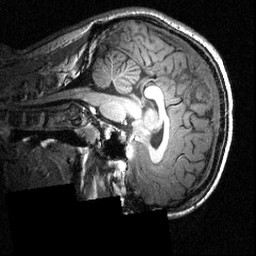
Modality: T1w
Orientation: sagittal
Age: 21
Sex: male
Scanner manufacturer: siemens
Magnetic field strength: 3.951 T
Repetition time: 1.5 s
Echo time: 0.00335 s